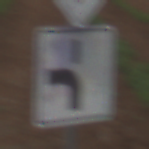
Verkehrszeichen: VerlaufVorfahrtsstrasse5
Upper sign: Vorfahrtsstrasse
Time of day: Midday
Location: Outdoor (Nature)
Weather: PartlyCloudy
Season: NotSpecified
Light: Natural